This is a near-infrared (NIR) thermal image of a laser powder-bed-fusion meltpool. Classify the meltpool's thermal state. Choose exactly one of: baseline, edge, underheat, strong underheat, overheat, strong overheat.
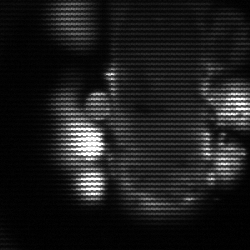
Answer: strong underheat